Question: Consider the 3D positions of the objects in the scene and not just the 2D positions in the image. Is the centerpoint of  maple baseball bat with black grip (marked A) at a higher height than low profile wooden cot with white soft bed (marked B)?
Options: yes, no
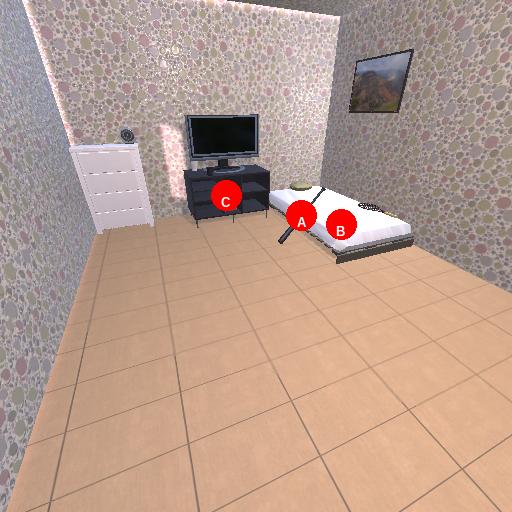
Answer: yes